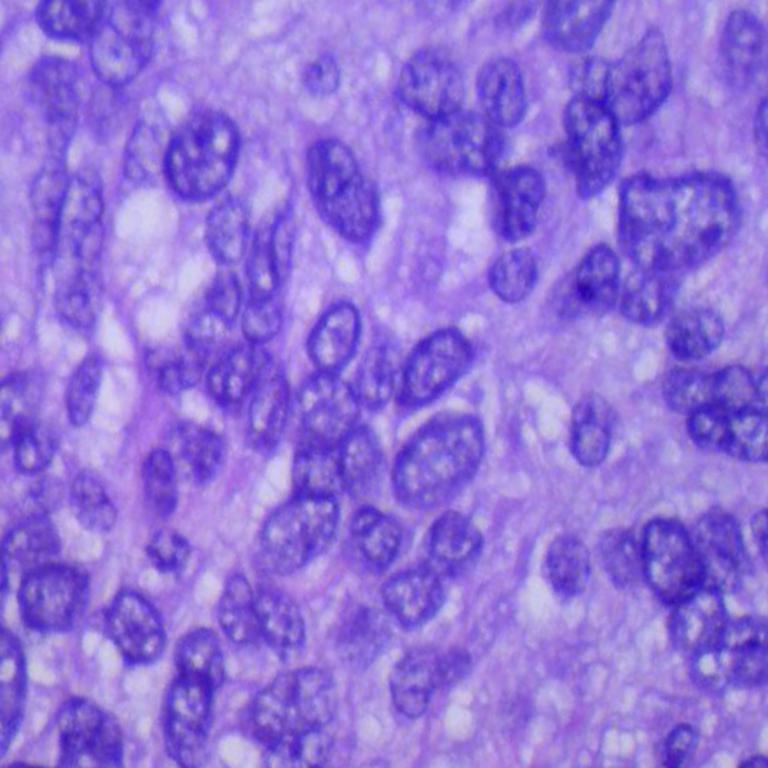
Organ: lung
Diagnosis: squamous carcinomas